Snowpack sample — Loveland Pass, Silver Plume, Colorado, USA (2/11/26, 12:00 PM MST)
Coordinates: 39.663, -105.886
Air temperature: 35 °F
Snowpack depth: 82 cm
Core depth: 30 cm
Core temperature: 23 °F
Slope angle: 13°, slope face: 12°
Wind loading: high
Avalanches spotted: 1
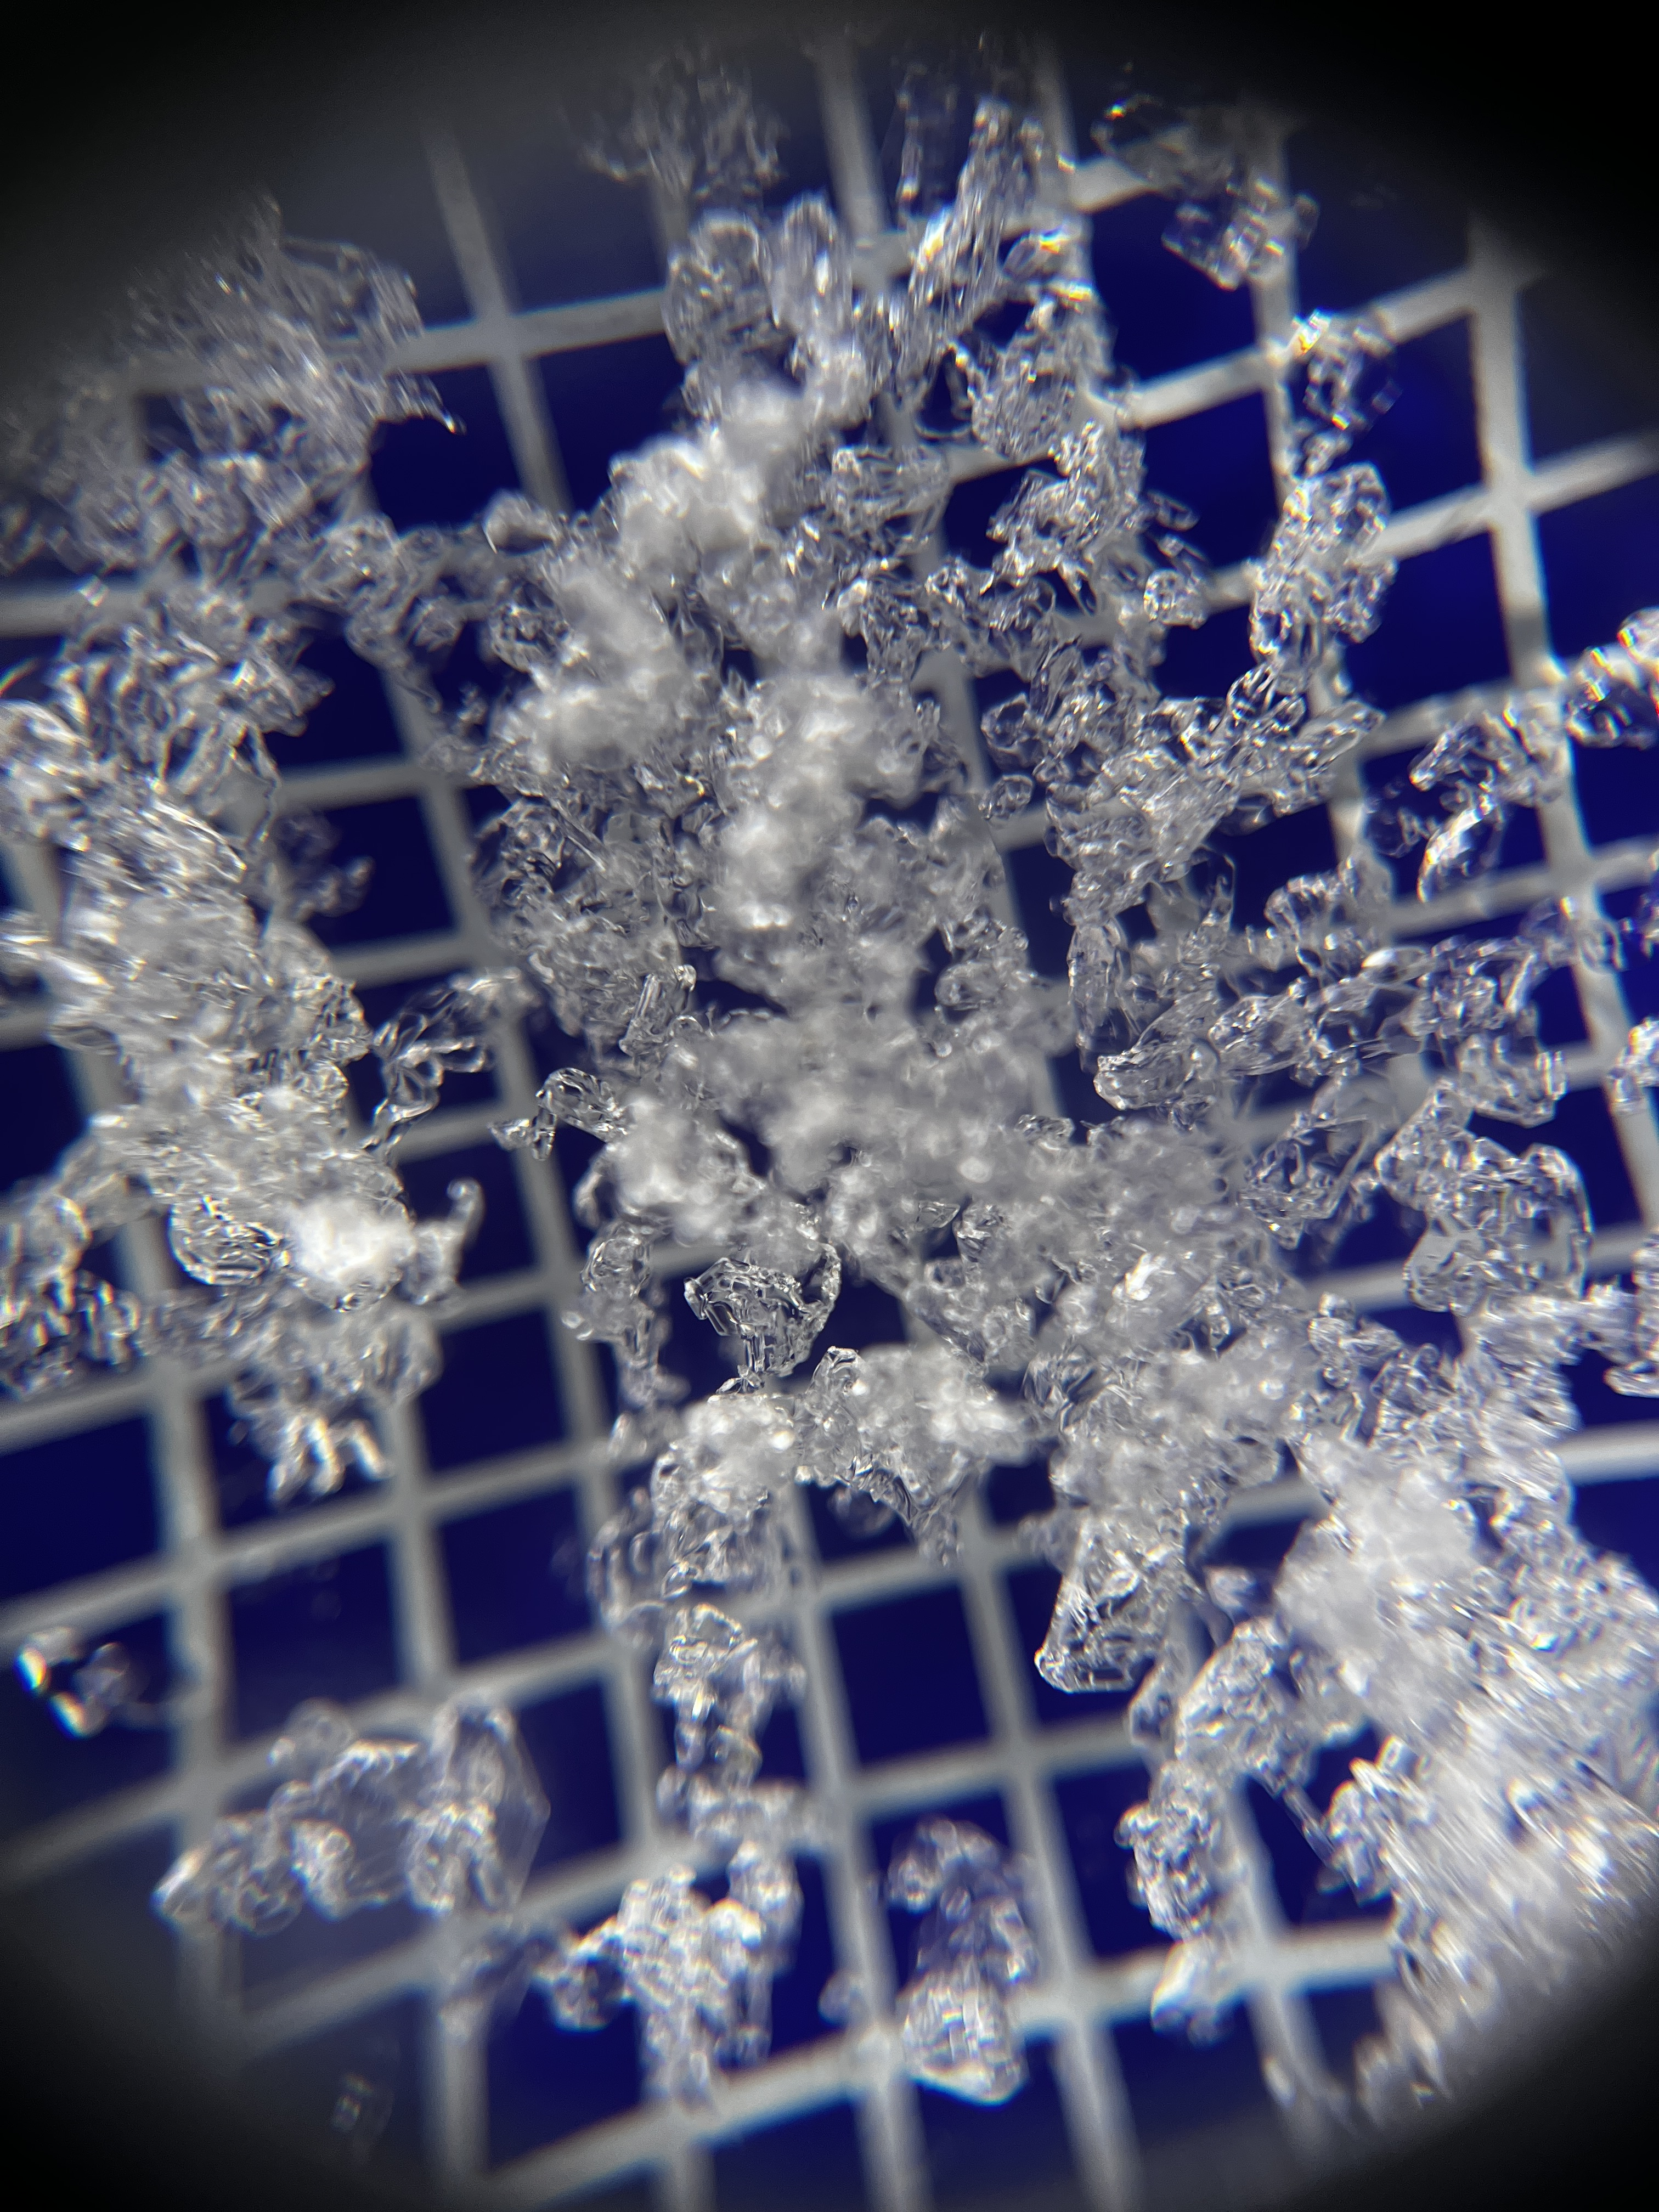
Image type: magnified_profile
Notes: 1 small avalanche spotted on the north side of the bowl, lots of wind loading